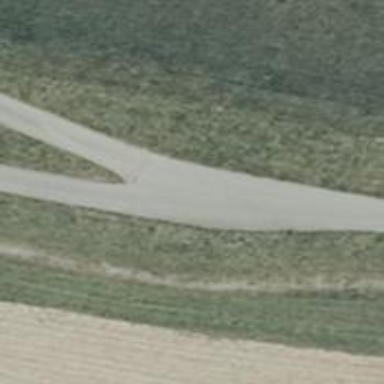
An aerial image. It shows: Asphalt track with grade1 quality.